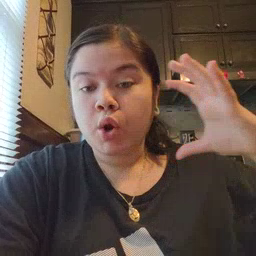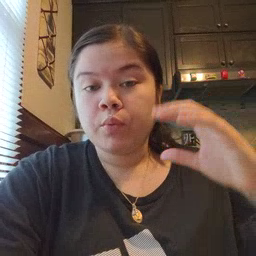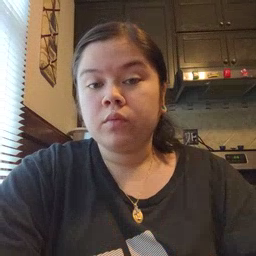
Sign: balloon